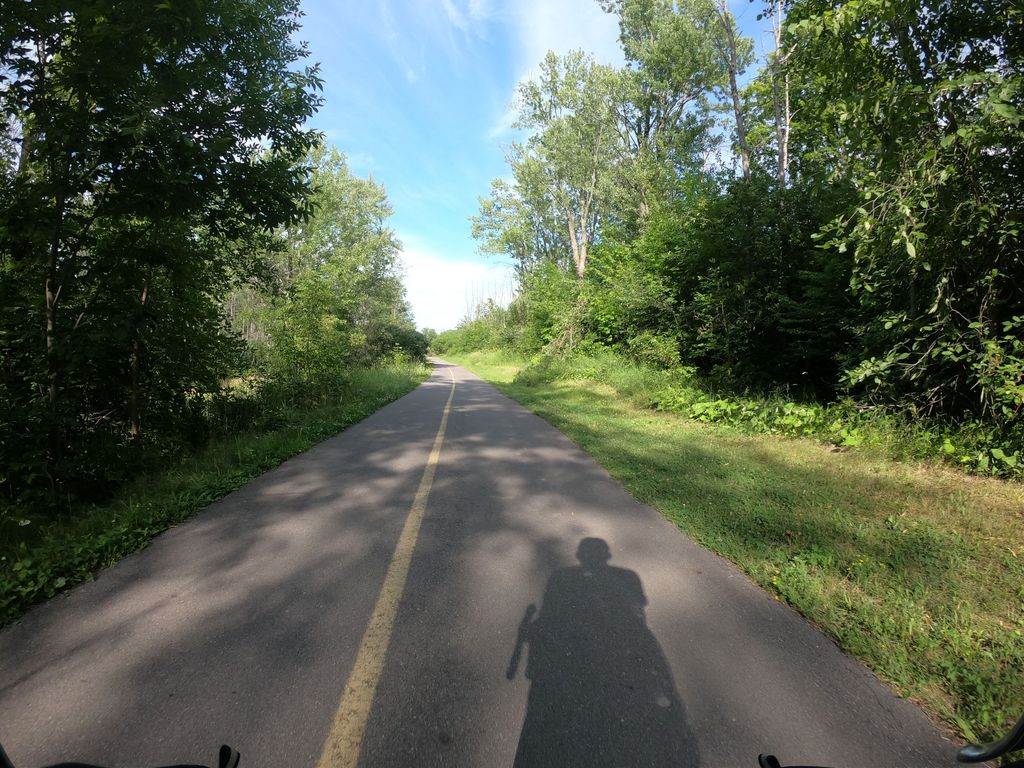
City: ottawa-gatineau